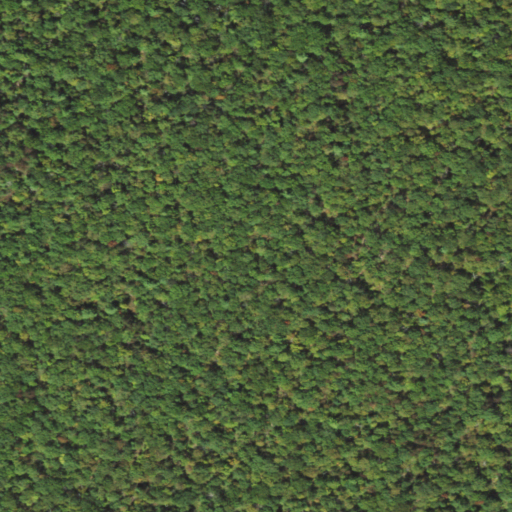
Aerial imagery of mountain in Pennsylvania named Buffalo Mountain containing deciduous forest and mixed forest